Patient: sex M, age 37
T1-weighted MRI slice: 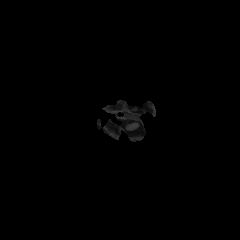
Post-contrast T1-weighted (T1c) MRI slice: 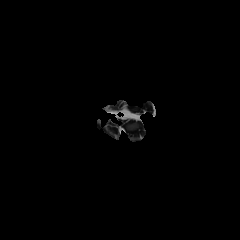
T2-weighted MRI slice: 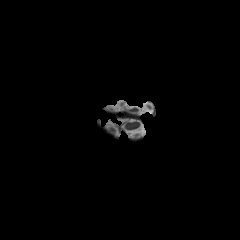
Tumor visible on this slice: no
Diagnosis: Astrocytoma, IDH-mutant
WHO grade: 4